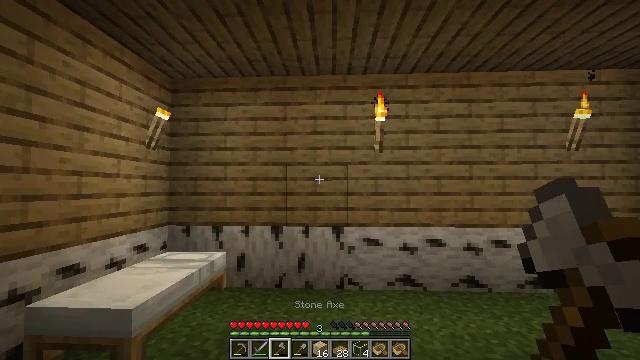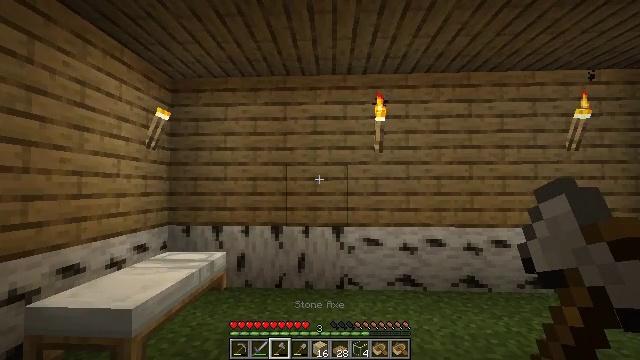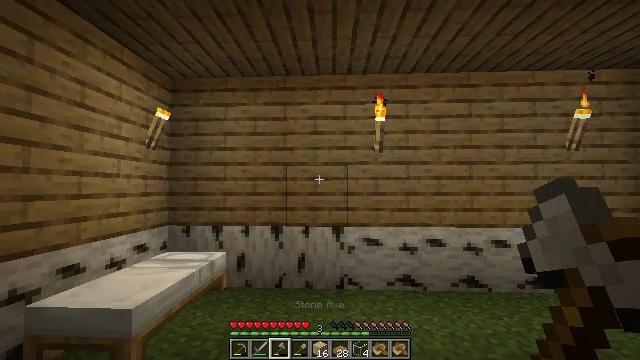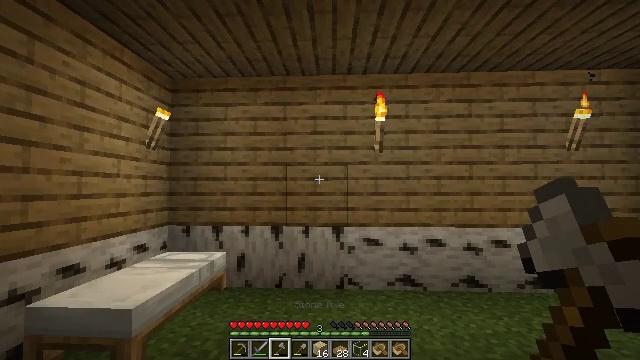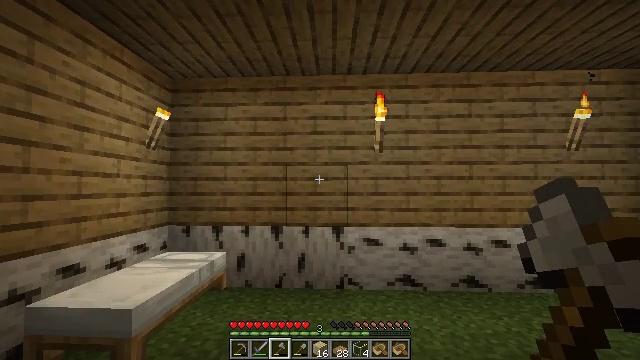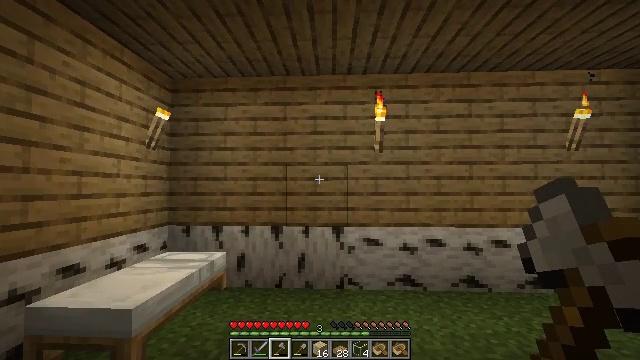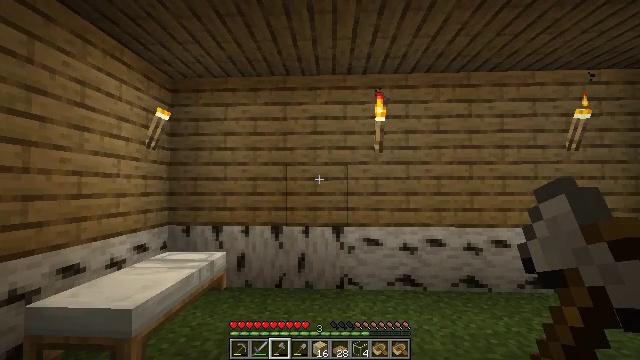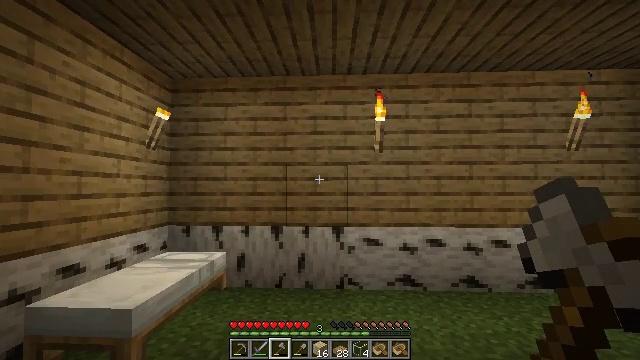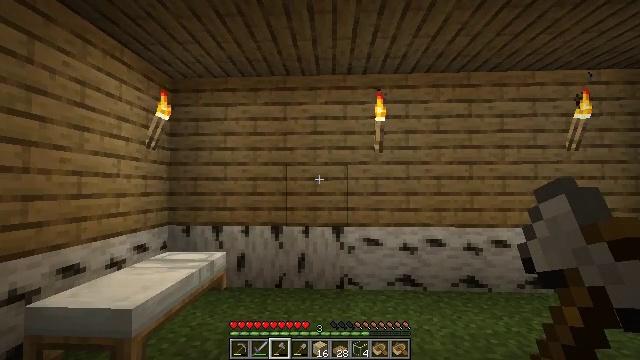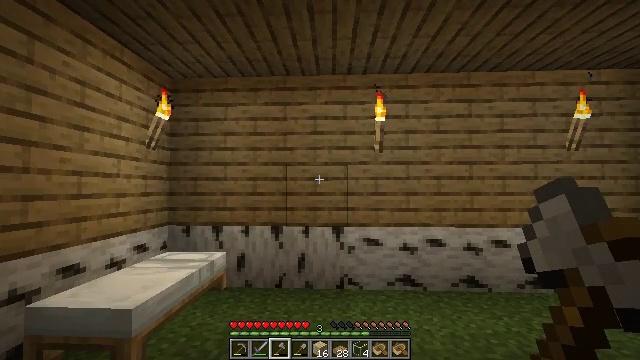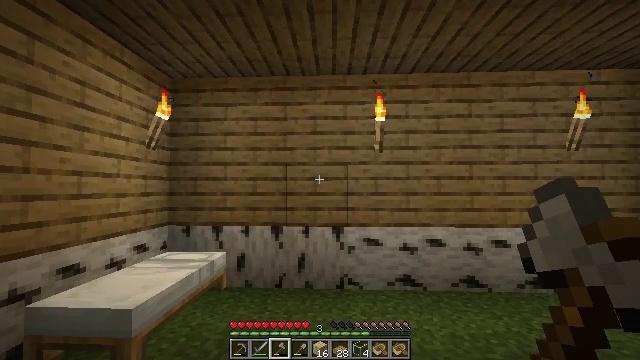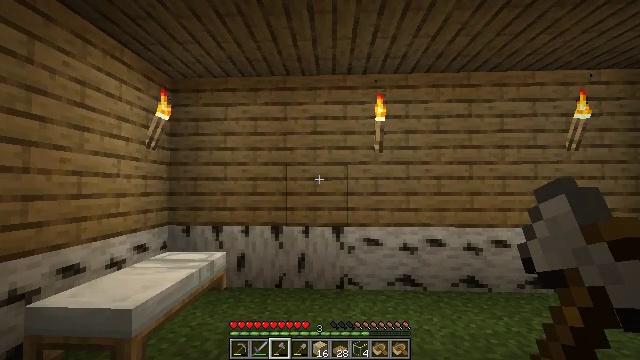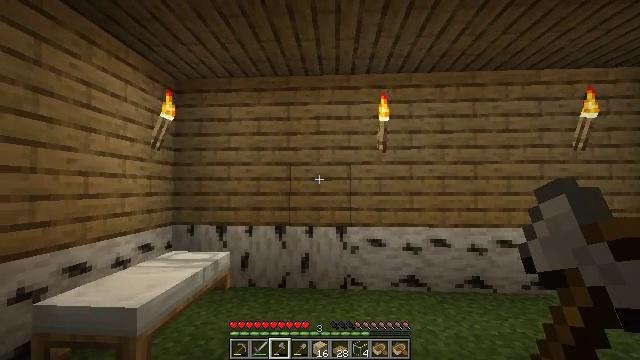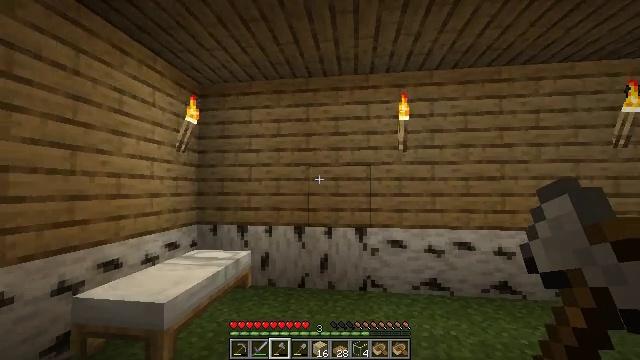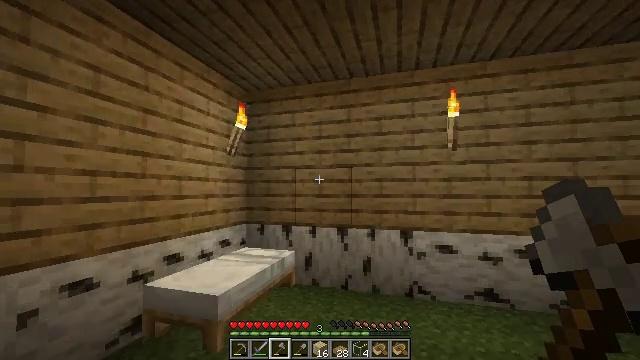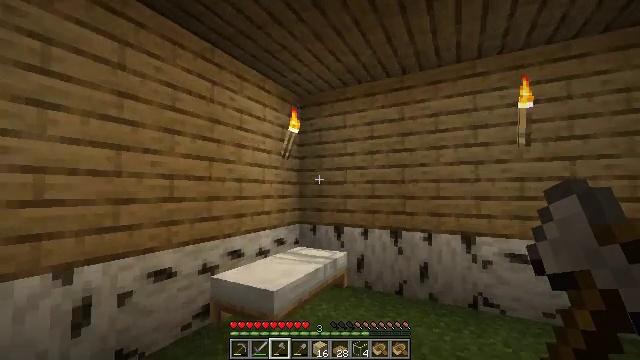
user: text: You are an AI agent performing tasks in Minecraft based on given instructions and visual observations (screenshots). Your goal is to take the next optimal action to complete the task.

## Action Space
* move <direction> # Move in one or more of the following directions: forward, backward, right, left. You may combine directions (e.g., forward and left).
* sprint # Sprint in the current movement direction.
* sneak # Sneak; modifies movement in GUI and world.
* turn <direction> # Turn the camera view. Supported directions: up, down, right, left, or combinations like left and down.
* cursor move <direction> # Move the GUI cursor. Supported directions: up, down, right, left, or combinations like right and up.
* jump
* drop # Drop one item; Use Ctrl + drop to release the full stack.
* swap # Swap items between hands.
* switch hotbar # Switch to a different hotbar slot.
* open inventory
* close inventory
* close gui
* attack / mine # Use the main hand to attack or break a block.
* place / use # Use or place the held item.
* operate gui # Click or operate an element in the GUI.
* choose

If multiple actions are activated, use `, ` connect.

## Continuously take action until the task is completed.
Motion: motion action
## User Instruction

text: Mine planks.
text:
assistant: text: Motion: no_op
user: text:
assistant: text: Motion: no_op
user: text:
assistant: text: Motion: no_op
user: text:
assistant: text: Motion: no_op
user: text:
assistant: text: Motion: no_op
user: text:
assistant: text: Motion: no_op
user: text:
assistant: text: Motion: no_op
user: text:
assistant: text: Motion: no_op
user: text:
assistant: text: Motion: no_op
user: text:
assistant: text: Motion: no_op
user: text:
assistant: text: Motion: no_op
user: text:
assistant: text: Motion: no_op
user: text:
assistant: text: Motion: turn left
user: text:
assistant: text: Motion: turn left
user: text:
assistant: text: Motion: turn left
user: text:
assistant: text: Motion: turn left
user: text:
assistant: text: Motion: turn left
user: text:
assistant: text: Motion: turn left
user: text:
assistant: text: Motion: turn left
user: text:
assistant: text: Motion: turn left
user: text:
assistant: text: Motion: turn left
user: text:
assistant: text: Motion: turn left
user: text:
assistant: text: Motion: turn left
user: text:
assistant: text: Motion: turn left
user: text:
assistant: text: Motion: turn left
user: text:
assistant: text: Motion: turn left
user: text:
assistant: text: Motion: turn left
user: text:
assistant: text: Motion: no_op
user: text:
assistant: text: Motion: turn left
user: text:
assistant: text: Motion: turn left